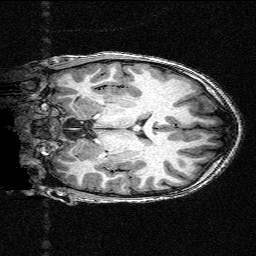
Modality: T1w
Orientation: coronal
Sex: male